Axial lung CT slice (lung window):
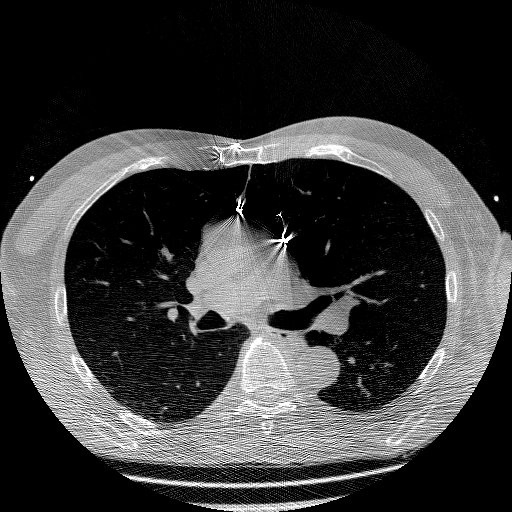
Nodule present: no